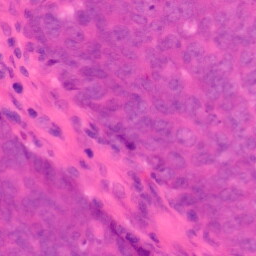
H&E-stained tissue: Colon